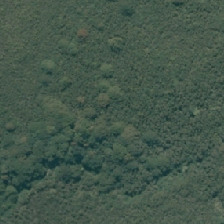
Land cover: indigenous_forest